Field crop: tomato
Growth stage: 2
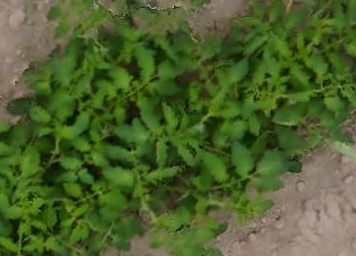
Species: tomato